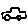
Label: car